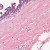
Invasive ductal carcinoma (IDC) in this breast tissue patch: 0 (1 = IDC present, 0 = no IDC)